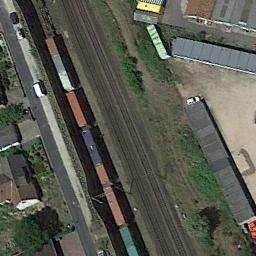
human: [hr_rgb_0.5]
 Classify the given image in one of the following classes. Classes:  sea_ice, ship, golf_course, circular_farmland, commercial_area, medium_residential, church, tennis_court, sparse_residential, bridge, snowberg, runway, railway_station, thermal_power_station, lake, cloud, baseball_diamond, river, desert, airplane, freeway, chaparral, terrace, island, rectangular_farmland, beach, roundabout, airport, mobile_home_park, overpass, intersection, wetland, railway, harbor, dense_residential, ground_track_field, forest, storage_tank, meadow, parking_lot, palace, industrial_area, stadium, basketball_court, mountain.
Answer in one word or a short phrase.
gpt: railway